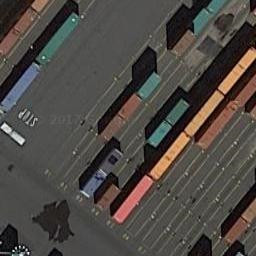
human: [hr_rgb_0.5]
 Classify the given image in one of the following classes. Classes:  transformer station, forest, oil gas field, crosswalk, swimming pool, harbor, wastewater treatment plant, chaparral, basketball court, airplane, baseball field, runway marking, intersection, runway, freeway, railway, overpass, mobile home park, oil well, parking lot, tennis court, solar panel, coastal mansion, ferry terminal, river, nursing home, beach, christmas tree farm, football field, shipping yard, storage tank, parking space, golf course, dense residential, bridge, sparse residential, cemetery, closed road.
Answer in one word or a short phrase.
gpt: shipping yard